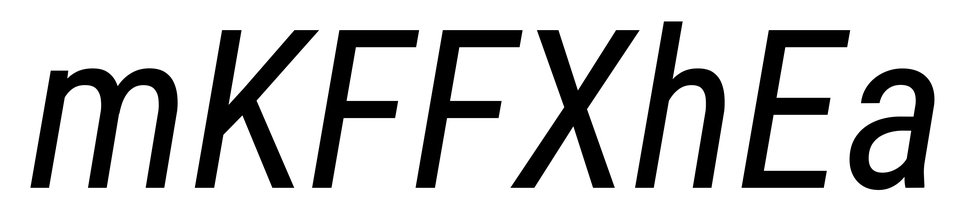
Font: Roboto-Italic_Condensed_Italic